What's the difference between 2 images?
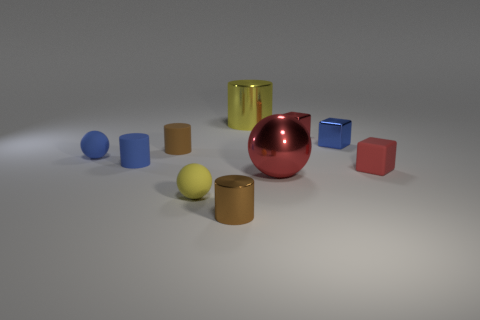
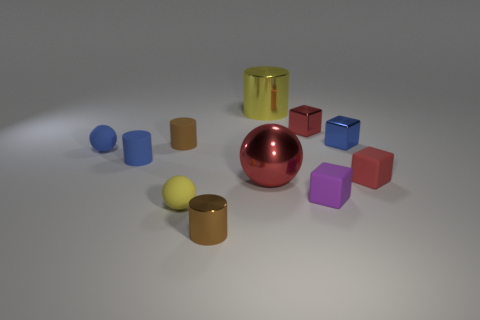
the small purple object has appeared
the purple object has appeared
the tiny purple rubber cube that is in front of the large red object has been added
the tiny purple rubber block that is on the left side of the small blue metallic block has been added
the small purple rubber block that is on the left side of the small red matte object has been newly placed